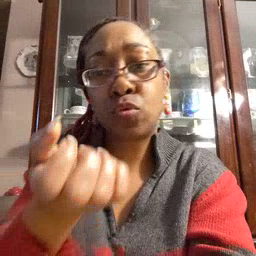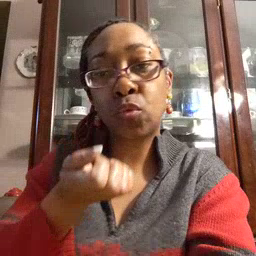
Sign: drawer